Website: macys
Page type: delivery-shipping
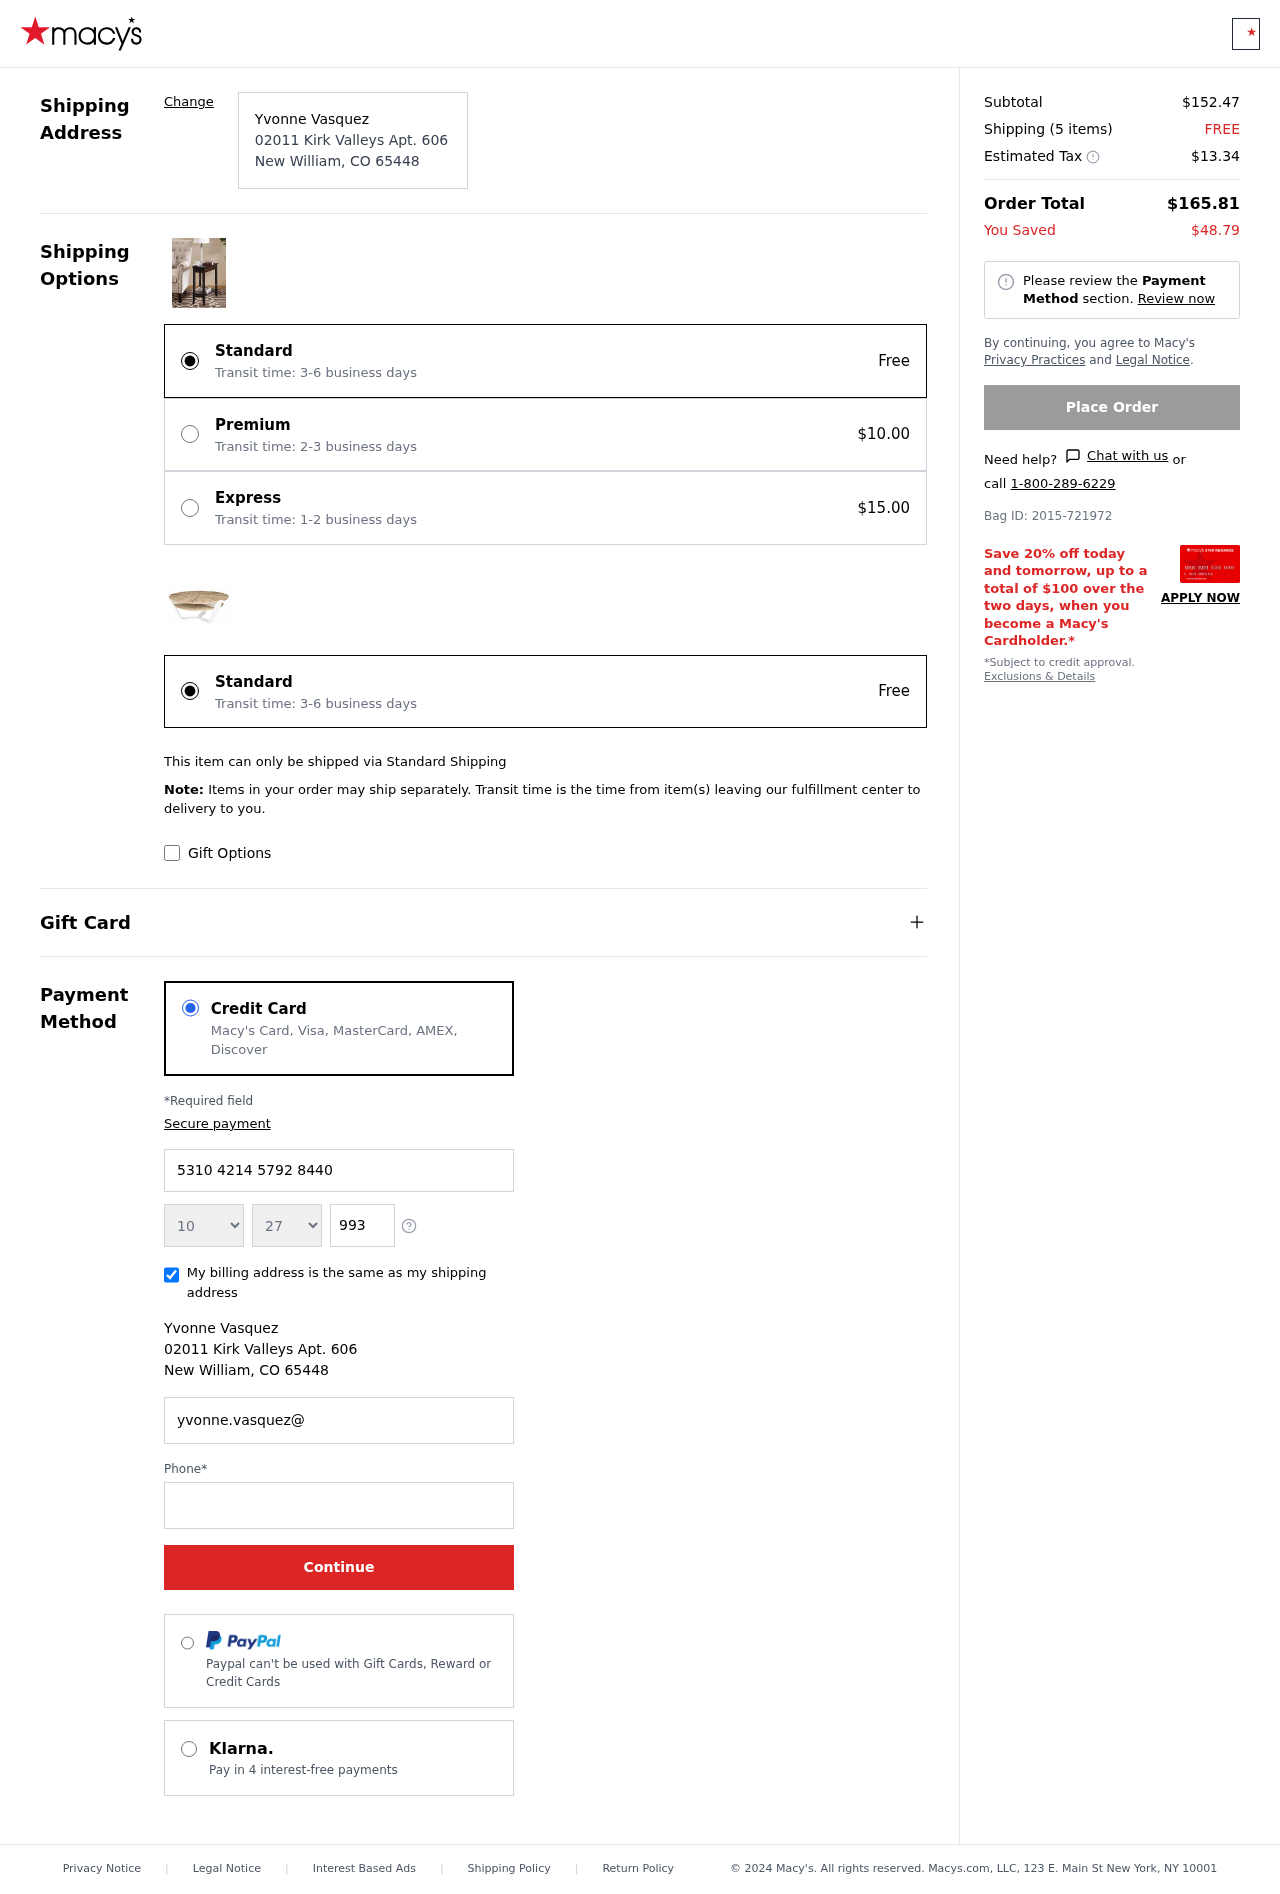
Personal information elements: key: PII_CARD_EXPIRY_MONTH
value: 10
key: PII_CARD_EXPIRY_YEAR
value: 27
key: PII_CITY
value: New William
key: PII_CITY_STATE_ZIP
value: New William, CO 65448
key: PII_FULLNAME
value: Yvonne Vasquez
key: PII_POSTCODE
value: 65448
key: PII_STATE_ABBR
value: CO
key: PII_STREET
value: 02011 Kirk Valleys Apt. 606
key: PII_CARD_NUMBER
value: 5310 4214 5792 8440
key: PII_CARD_CVV
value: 993
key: PII_EMAIL
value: yvonne.vasquez@yahoo.com
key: PII_PHONE
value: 9079155836
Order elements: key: ORDER_SUBTOTAL
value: $152.47
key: ORDER_NUM_ITEMS
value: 5
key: ORDER_SHIPPING_COST
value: FREE
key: ORDER_TAX
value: $13.34
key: ORDER_TOTAL
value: $165.81
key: ORDER_SAVINGS
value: $48.79
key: ORDER_BAG_ID
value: Bag ID: 2015-721972